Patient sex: M
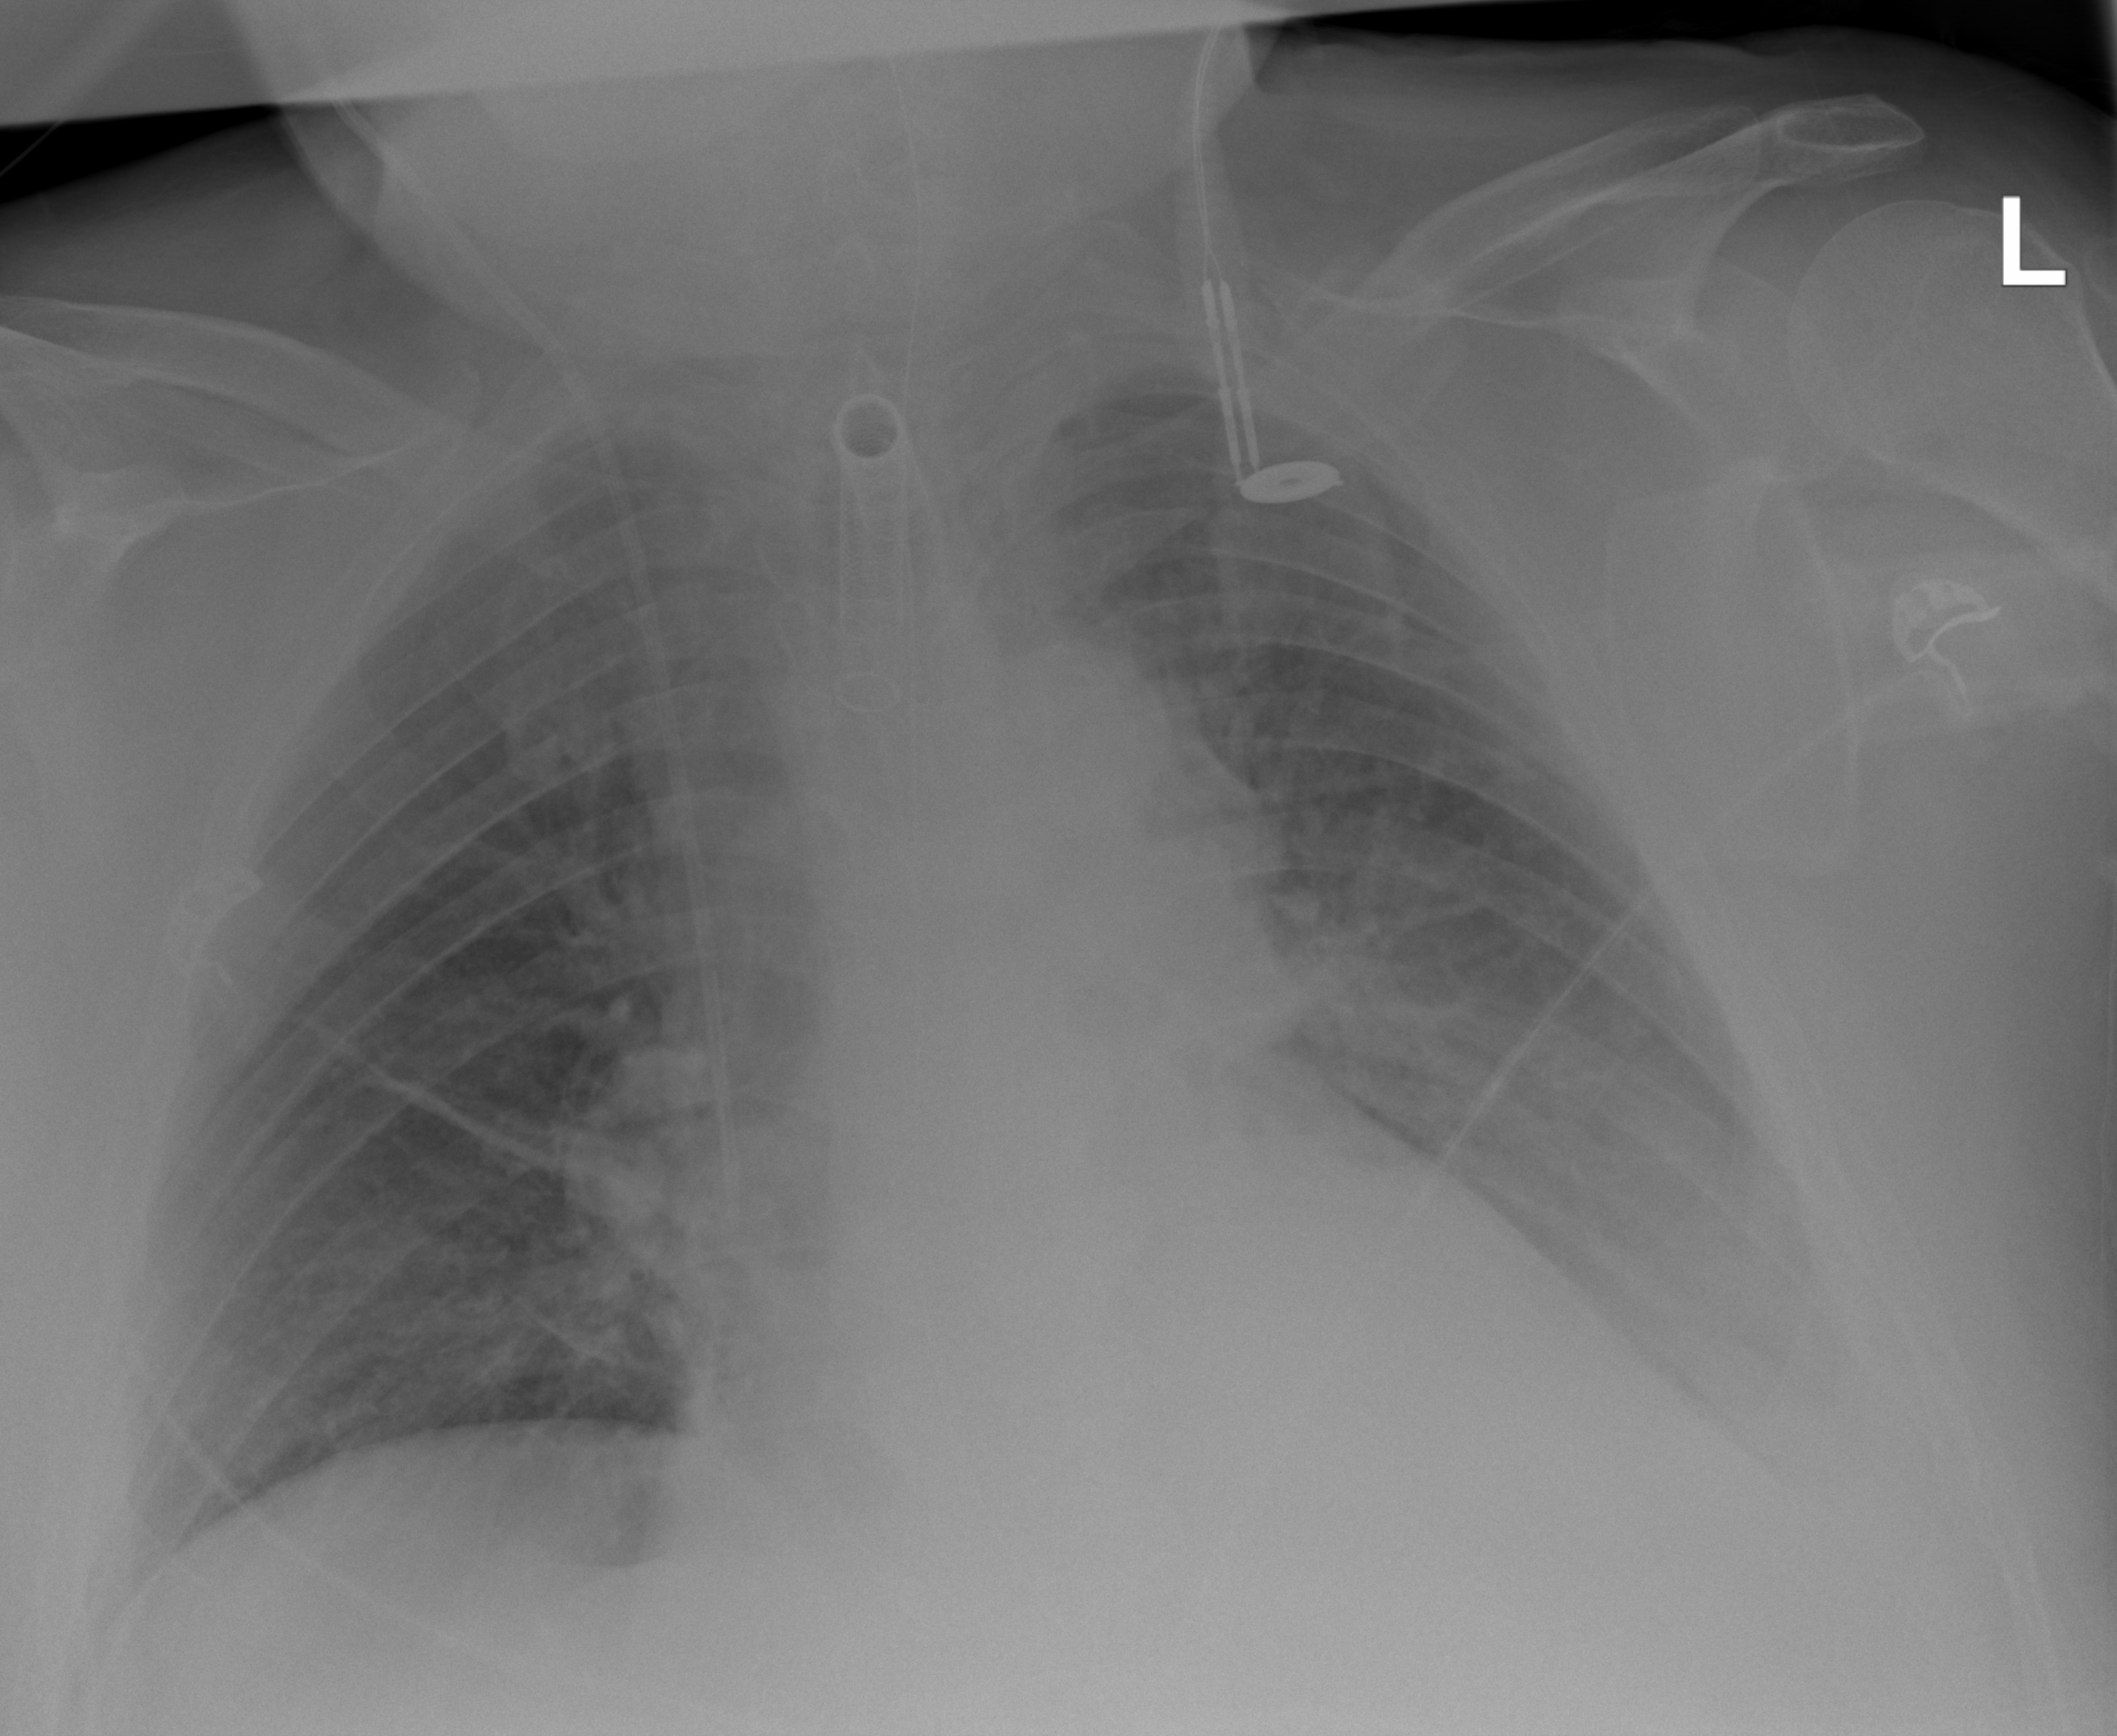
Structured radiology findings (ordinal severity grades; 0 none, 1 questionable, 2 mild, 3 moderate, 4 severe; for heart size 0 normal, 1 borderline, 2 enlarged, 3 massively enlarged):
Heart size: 2
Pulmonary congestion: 2
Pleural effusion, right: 0
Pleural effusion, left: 3
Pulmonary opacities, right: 2
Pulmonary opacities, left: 2
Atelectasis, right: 2
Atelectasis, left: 3